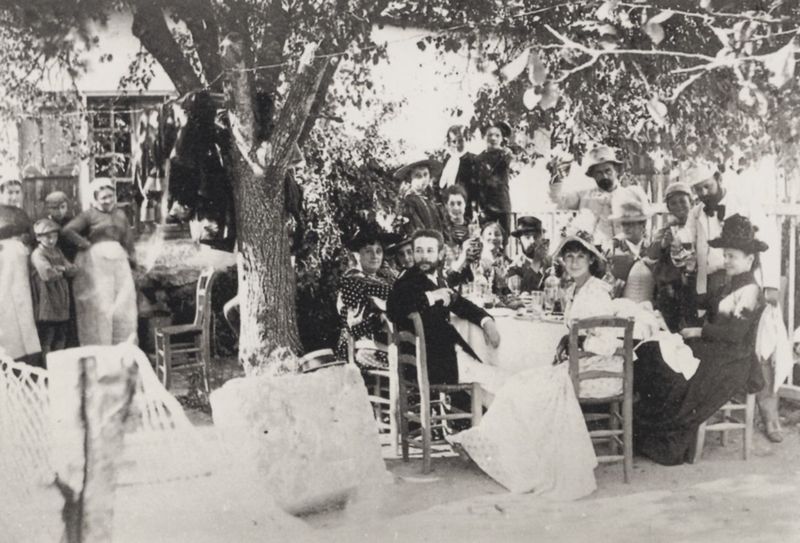
Titel: Mahlzeit im Freien, Zola hinten rechts
Künstler: Francois Emile Zola
Schlagwörter: baum, blätter, laub, mann, schatten, weiß, bäume, frauen, impressionismus, menschen, sitzen, zola, äste, cafe, damen, elegant, fenster, frankreich, frau, glas, grau, hut, hüte, kleid, kleider, laternen, licht, männer, paris, schwarz, stuhl, stühle, tisch, tische, tür, dame, haus, park, zaun, fest, gesellschaft, leute, anzug, bart, bärte, feier, gläser, lokal, trinken, wirtschaft, blicke, bild, tischdecke, tischtuch, baumstamm, stamm, zweige, sonne, boden, realismus, familie, vornehm, kinder, garten, schürze, magd, sommer, jungen, schürzen, hof, seile, essen, braut, draussen, monet, anfang 20. jahrhundert, foto, fotografie, froh, porträts, restaurant, schwarz-weiss, bürger, bedienung, mahl, photo, erheben, gedeckt, kellnerin, fröhlich, hochzeit, laube, paare, neuzeit, heirat, biergarten, tischdecken, schwazr, graten, eseen, familienfeier, straßencafe, tost, kelider, 19. jahrhundert, 1900, wirtsgarten